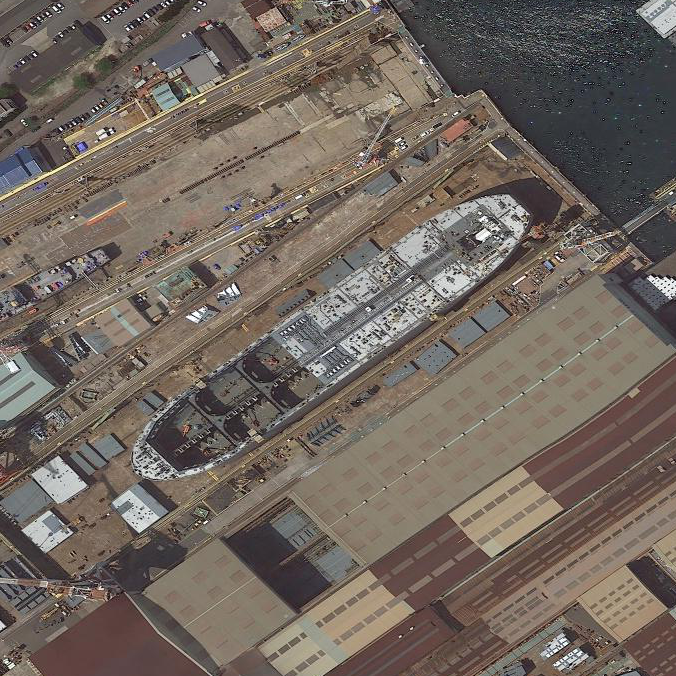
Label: civil